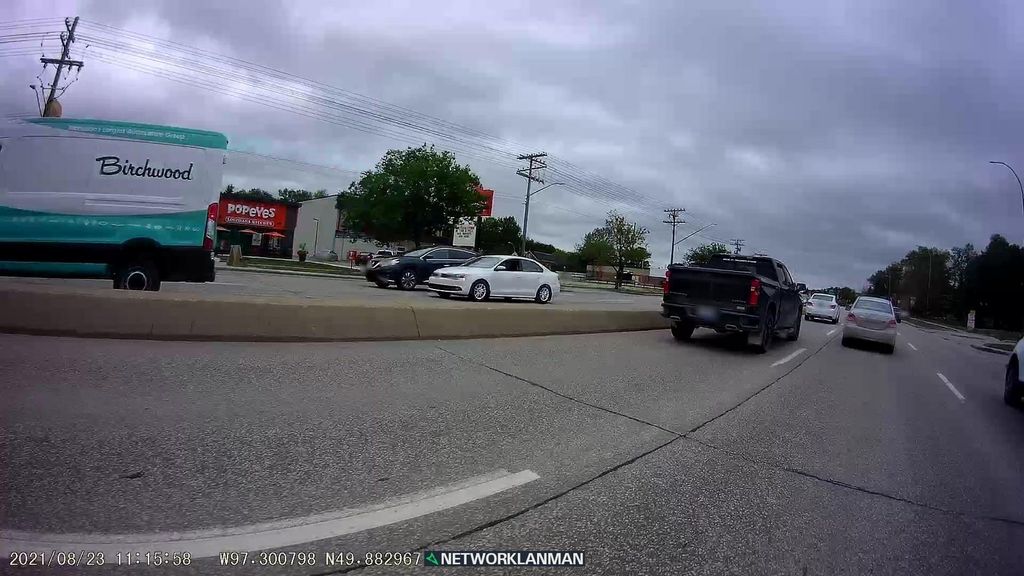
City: winnipeg